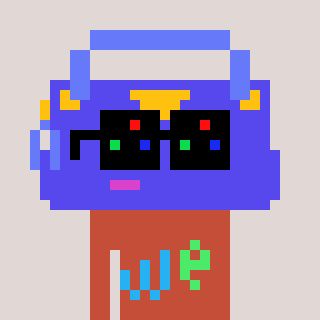
a pixel art character with square black sunglasses, a bag-shaped head and a rust-colored body on a warm background